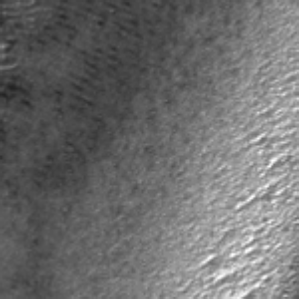
Label: frost